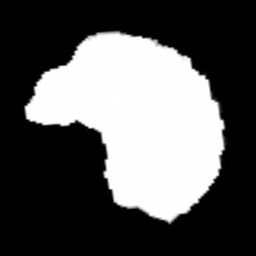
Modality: FA
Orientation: sagittal
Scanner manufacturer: siemens
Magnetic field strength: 3 T
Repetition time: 3.6 s
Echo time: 0.092 s